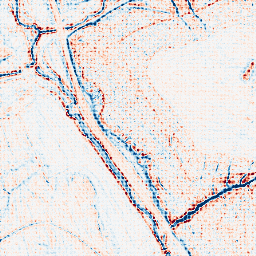
Category: edge_preserving
Decomposition family: anisotropic_diffusion
Decomposition parameters: iterations: 10
kappa: 30
gamma: 0.1
Upsampling method: sinc_blackman
Upsampling parameters: scale: 4
kernel_size: 4
Upsampling scale: 4